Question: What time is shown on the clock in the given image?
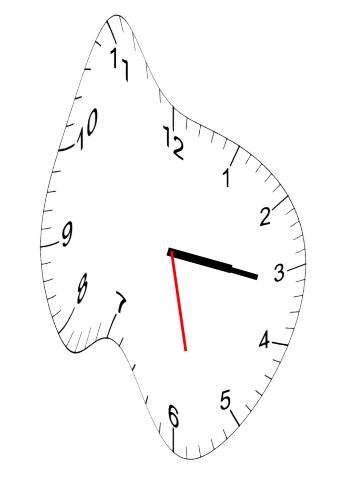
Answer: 03:16:28